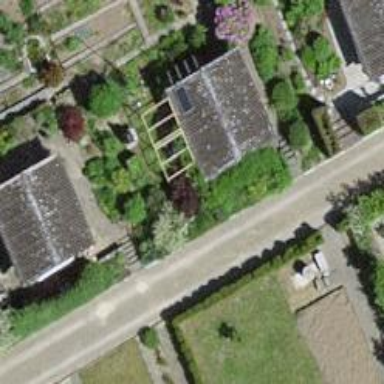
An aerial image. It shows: Allotment house.